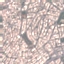
Land use / land cover class: Residential